Field crop: maize
Growth stage: 1
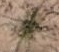
Species: salsola